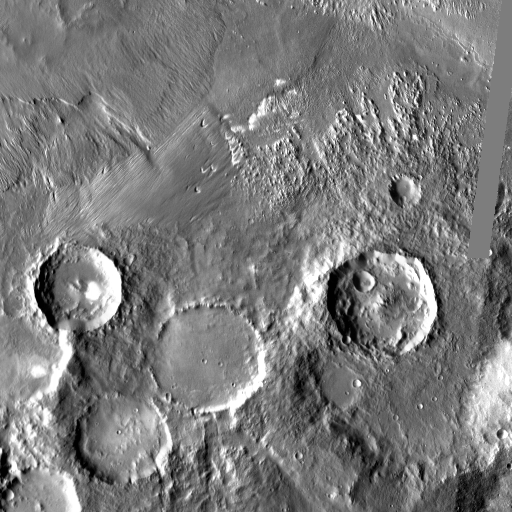
Crater classes present: Background, Other, Buried